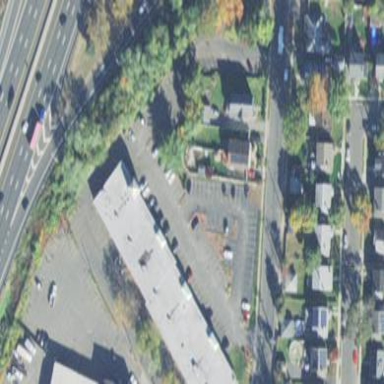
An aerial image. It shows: Retail building.